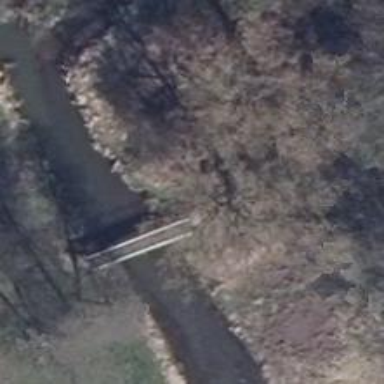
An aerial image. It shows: Track road on bridge.